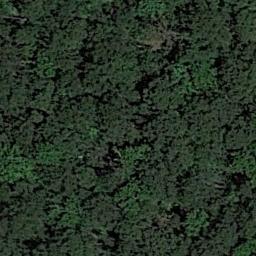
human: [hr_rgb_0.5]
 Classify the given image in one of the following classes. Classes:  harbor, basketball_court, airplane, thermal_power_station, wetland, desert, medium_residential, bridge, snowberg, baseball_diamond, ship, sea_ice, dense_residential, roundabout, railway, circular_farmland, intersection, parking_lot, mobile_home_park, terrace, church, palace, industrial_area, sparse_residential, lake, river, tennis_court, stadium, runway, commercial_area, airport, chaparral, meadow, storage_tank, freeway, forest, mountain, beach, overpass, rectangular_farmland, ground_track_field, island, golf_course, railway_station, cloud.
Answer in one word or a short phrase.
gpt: forest